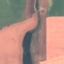
Label: AnnualCrop